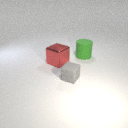
large red metal cube behind small gray rubber cube